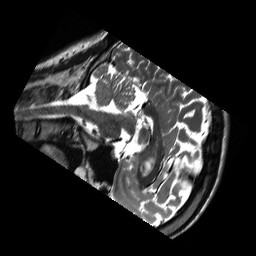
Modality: T2w
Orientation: sagittal
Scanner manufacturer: siemens
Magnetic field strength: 3 T
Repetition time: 13.52 s
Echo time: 0.088 s